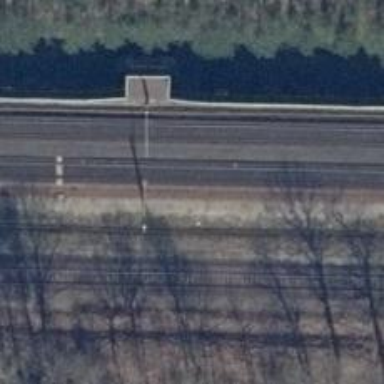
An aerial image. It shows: Railway milestone with catenary mast.